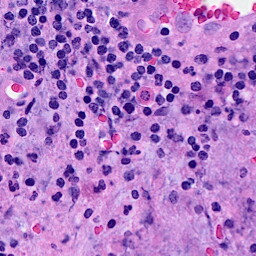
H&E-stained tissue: Breast